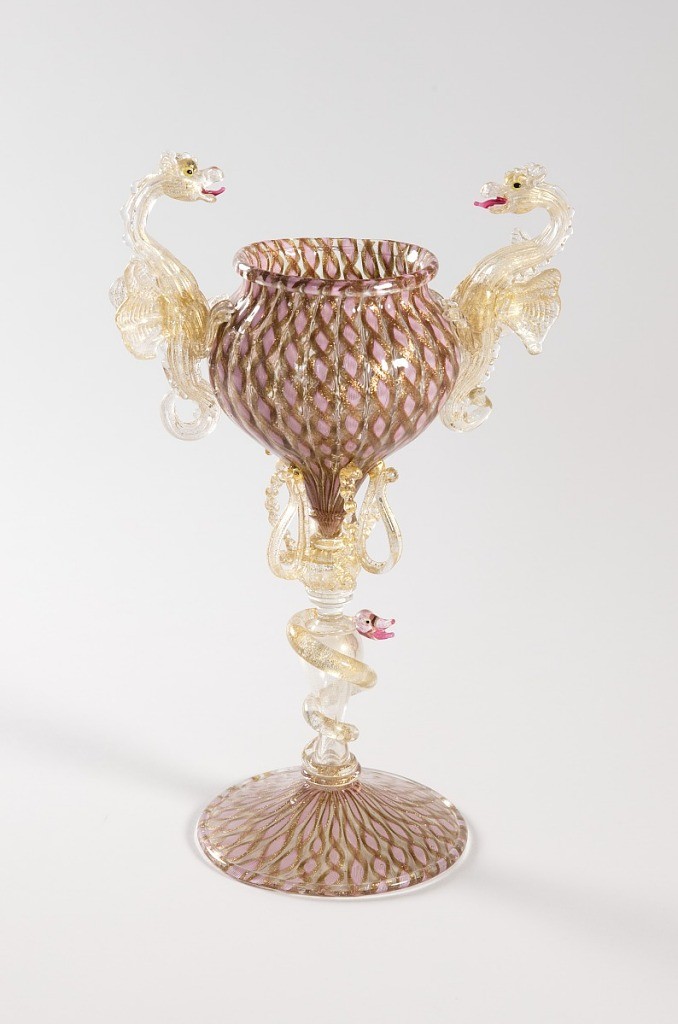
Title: Chalice
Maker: Artisti Barovier, Italian, 1877 – 1919
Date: ca 1885
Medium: Vetro a retorti mouth-blown glass
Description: Two gold-flecked seahorses mounted on a chalice with spiral twists in pink and gold; the stem entwined with a serpent; the base matching the chalice with pink and gold reticello decoration